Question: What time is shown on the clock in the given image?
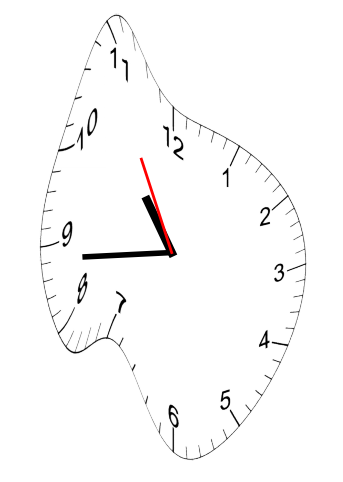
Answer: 10:43:55